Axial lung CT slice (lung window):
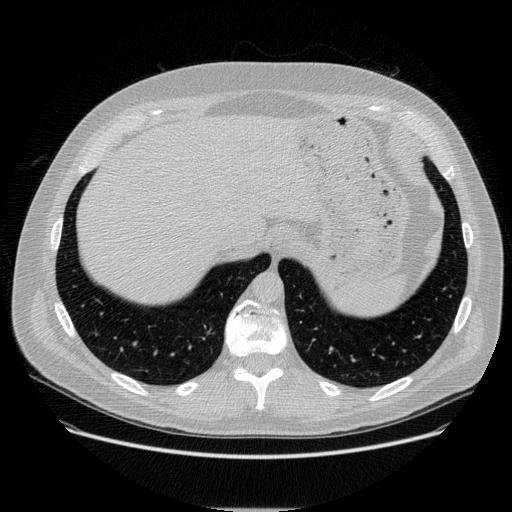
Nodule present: no